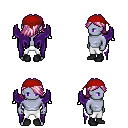
a pixel art fantasy rpg character, male body template, dark elf, purple skin, purple wings, white pants, pink swoop hairstyle, red bandana, black shoes, four views (front, back, left, right), 2x2 character sprite sheet, small pixel art, hard edges, no anti-aliasing